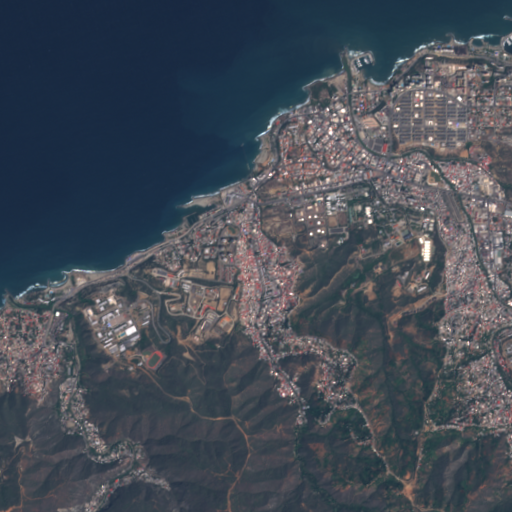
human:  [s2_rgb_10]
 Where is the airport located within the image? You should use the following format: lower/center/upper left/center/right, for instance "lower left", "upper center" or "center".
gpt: The airport is located in the upper right of the image.
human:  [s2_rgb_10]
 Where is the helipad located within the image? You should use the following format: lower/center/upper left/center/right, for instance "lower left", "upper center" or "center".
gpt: The helipad is located in the center of the image.
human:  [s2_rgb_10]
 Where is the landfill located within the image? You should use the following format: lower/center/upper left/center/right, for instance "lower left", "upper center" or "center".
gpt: The landfill is located in the center of the image.
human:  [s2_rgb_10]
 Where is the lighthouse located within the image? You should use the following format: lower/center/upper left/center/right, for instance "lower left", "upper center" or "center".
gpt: The lighthouse is located in the center left of the image.
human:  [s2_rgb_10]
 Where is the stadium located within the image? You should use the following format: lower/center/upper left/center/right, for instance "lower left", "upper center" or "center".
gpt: The stadium is located in the center right of the image.
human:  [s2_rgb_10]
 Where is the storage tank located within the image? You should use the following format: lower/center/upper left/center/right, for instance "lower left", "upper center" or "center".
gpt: The storage tank is located in the center right of the image.
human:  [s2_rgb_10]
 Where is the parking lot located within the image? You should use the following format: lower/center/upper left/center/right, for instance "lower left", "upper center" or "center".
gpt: There is no parking lot in the image.